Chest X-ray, AP view. Patient: 7 years old, sex F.
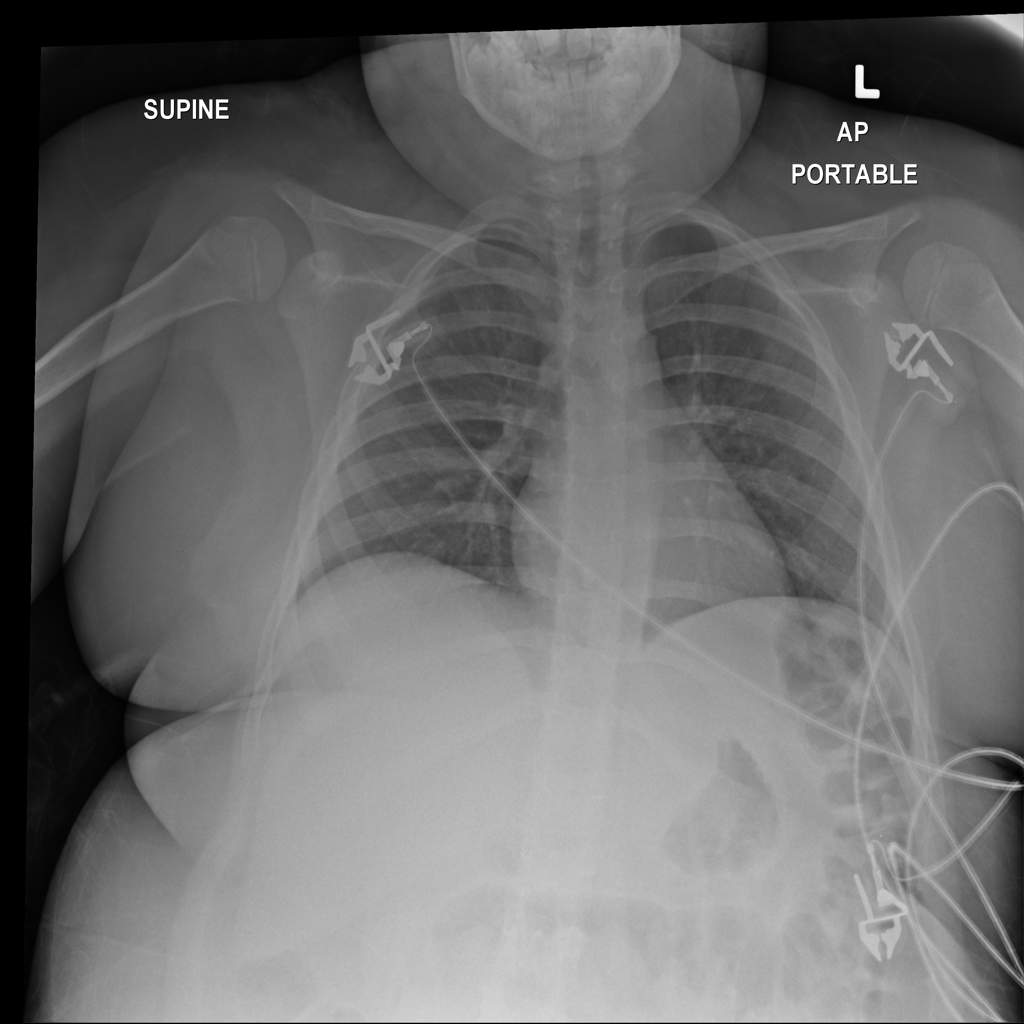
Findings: Infiltration